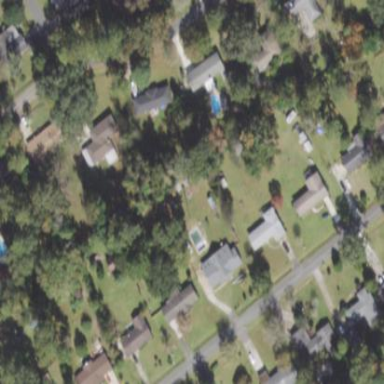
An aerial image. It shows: This residential area consists of single-family homes.